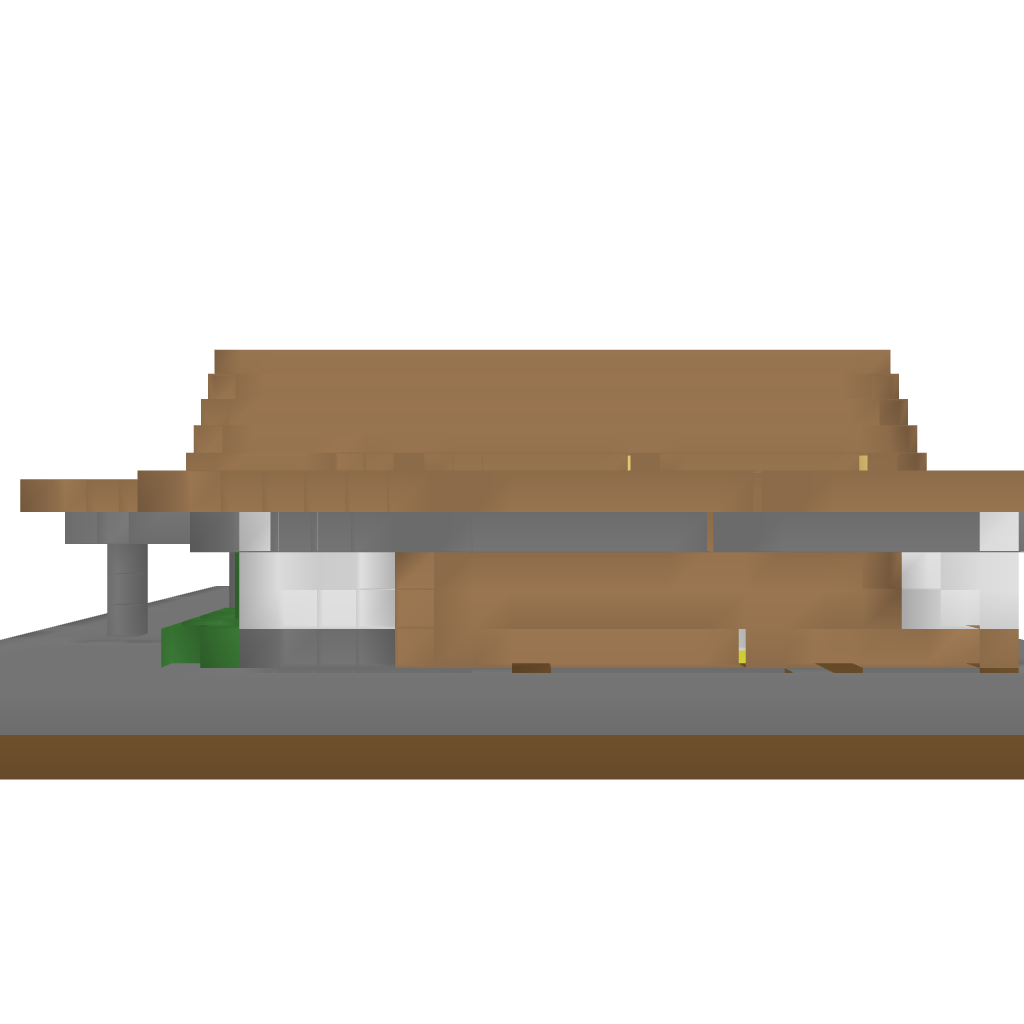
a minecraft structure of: Modern House 001 V2 bad low quality